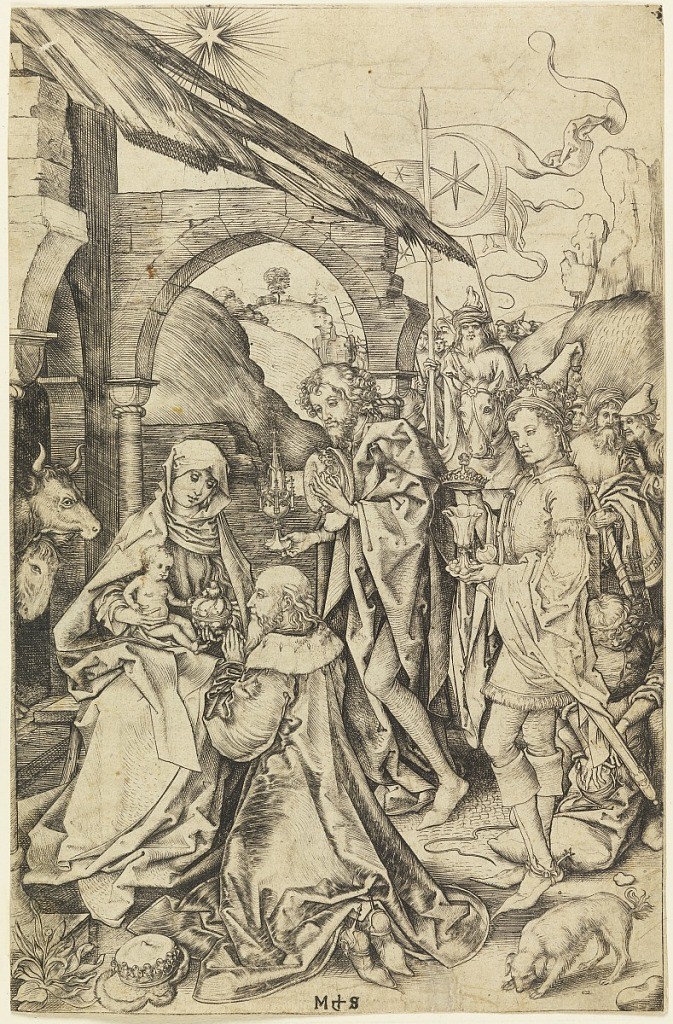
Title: The Adoration of the Magi
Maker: Martin Schongauer, German, 1450–1491
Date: ca. 1485
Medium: Engraving on laid paper
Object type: Print
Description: The Virgin is seated in the foreground, left, holding the Child on her knees. One of the Magi kneels before them, shown facing left, in profile. The two other Magi, and their servants, are in the background, right. A dog, at lower right. Monogram of Schongauer, lower center.